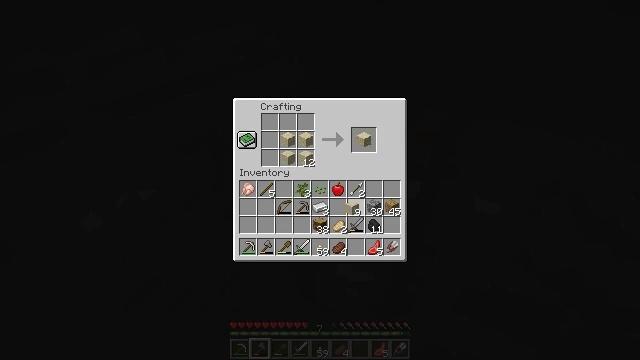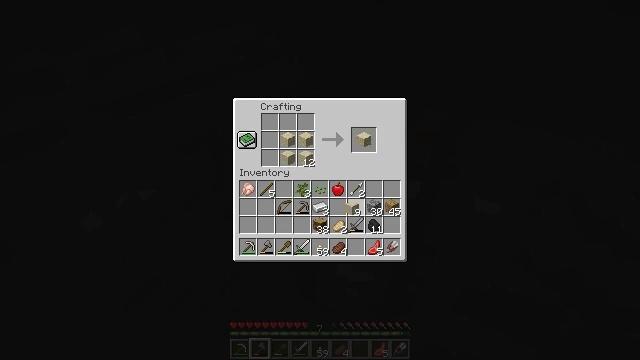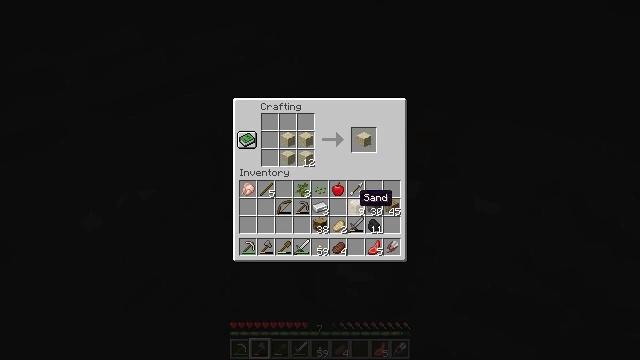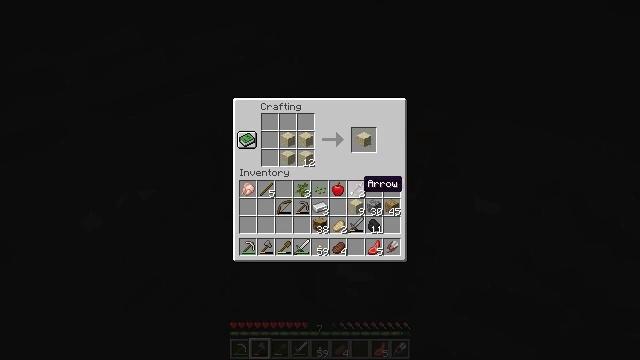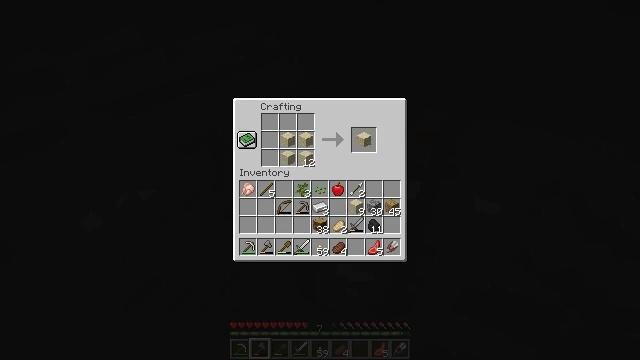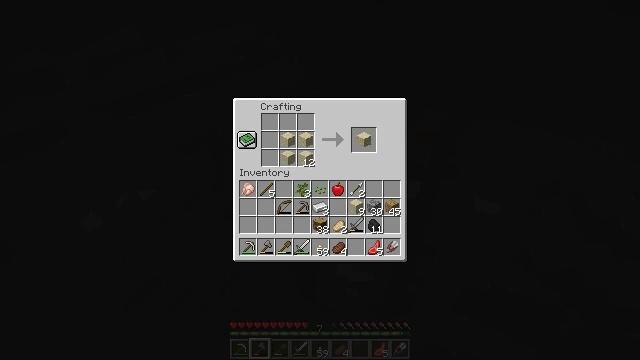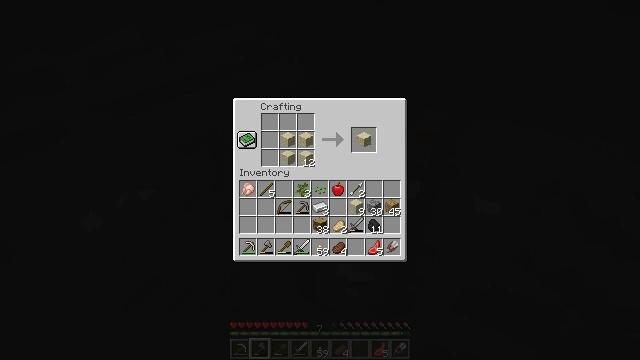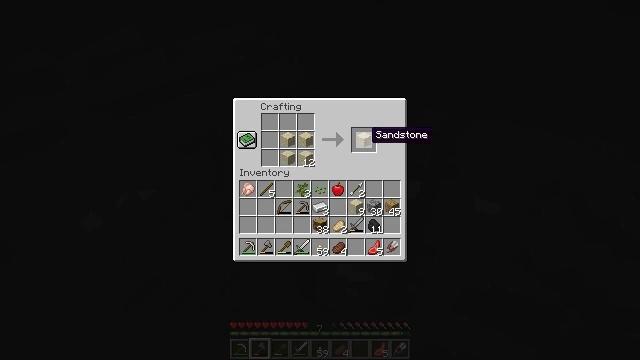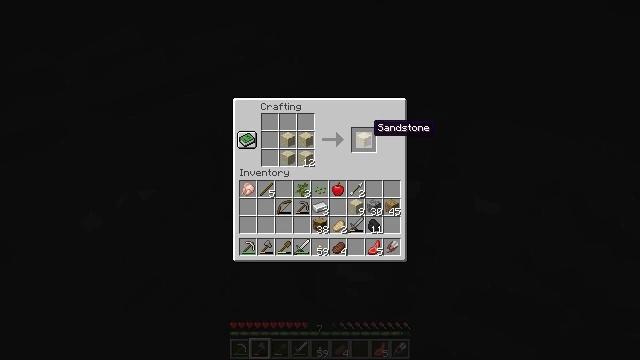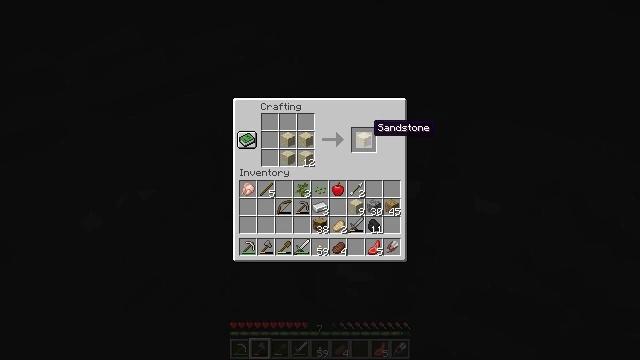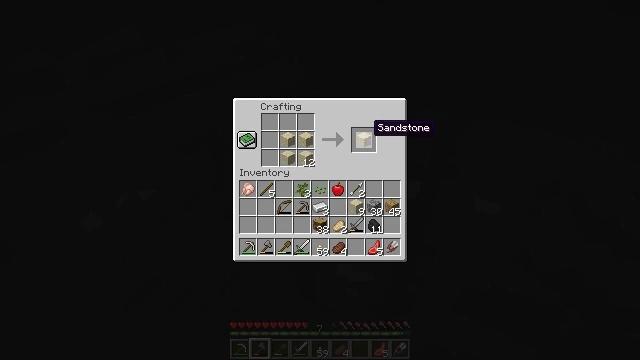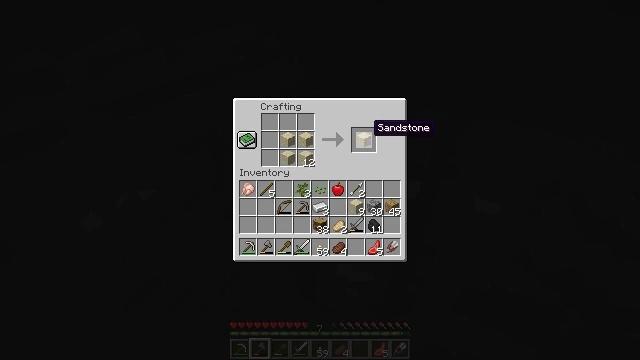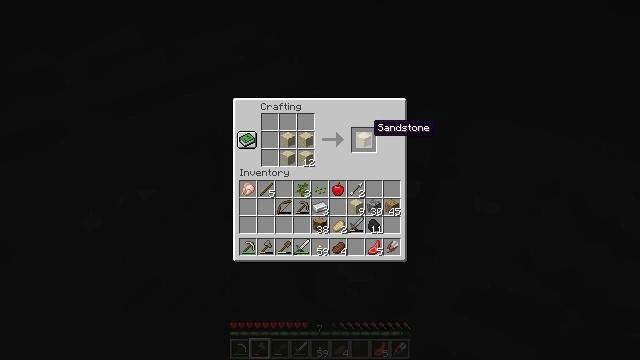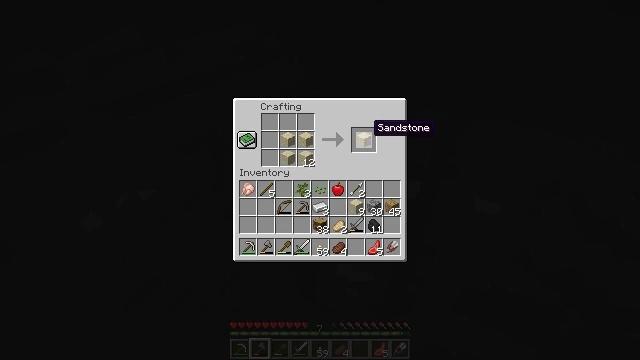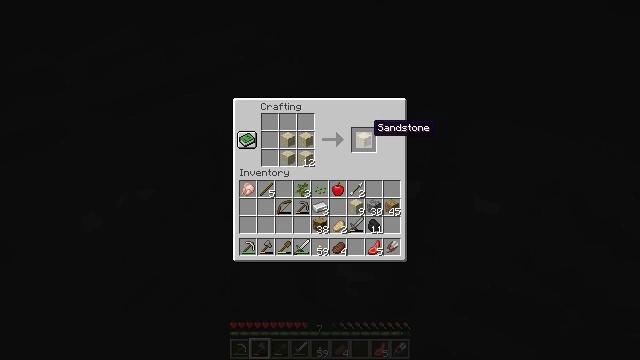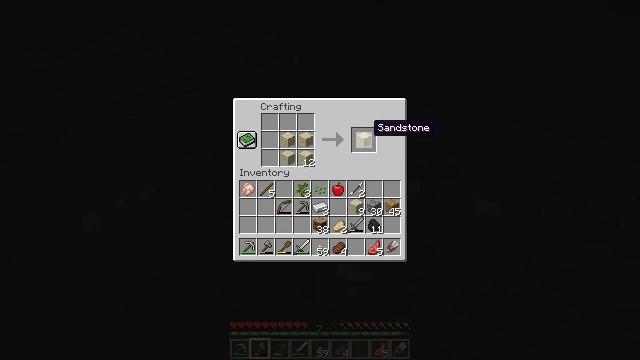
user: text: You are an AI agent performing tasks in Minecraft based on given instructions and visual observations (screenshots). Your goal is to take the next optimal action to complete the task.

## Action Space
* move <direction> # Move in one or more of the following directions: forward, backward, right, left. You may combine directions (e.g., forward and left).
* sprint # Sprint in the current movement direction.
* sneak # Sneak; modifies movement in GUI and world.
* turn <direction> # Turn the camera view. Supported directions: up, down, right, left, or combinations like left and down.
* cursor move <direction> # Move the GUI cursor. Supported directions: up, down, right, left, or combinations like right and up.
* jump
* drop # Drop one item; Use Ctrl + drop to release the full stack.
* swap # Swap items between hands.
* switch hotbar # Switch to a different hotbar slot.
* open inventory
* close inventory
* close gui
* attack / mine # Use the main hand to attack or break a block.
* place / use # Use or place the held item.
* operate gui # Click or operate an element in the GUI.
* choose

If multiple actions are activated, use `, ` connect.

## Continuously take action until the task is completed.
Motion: motion action
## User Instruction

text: Use four blocks of sand in the crafting grid to make sandstone.
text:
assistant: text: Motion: operate gui
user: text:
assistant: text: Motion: no_op
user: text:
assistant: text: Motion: cursor move up
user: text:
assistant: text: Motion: cursor move up
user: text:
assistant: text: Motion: cursor move up
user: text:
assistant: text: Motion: no_op
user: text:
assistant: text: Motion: no_op
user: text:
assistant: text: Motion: no_op
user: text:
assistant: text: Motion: no_op
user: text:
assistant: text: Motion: cursor move up
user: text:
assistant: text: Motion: no_op
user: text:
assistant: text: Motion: no_op
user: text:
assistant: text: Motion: no_op
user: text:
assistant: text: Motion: no_op
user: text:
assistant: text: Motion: no_op
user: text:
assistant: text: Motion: no_op
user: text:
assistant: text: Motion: no_op
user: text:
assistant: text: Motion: no_op
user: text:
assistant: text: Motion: no_op
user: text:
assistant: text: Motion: no_op
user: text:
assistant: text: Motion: no_op
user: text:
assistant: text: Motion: no_op
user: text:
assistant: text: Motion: operate gui
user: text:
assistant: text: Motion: operate gui
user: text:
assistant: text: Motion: operate gui
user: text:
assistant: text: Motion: no_op
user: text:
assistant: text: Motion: no_op
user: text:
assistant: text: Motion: no_op